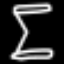
Label: hourglass